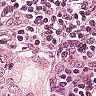
Metastatic tissue present: yes